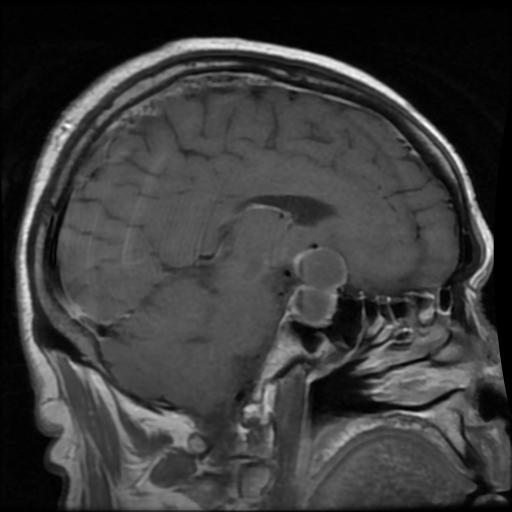
Label: pituitary